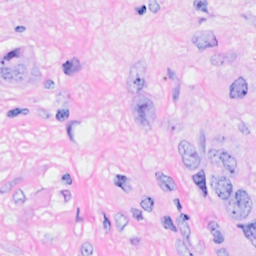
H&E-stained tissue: Breast